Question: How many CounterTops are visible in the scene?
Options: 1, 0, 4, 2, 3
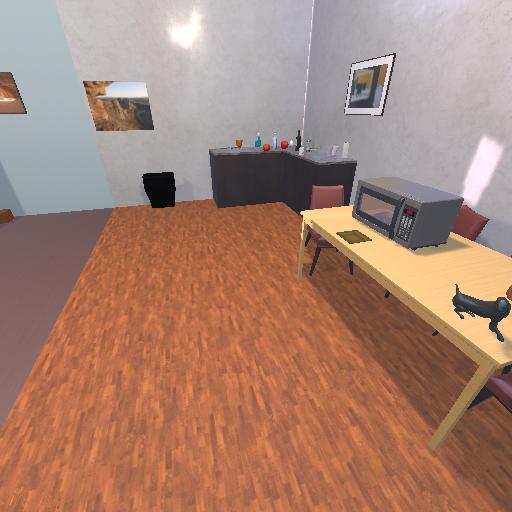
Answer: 1